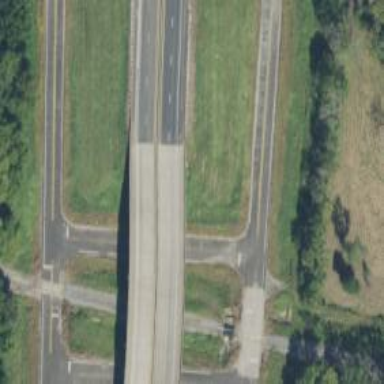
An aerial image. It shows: Bridge over trunk highway with expressway.